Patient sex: F
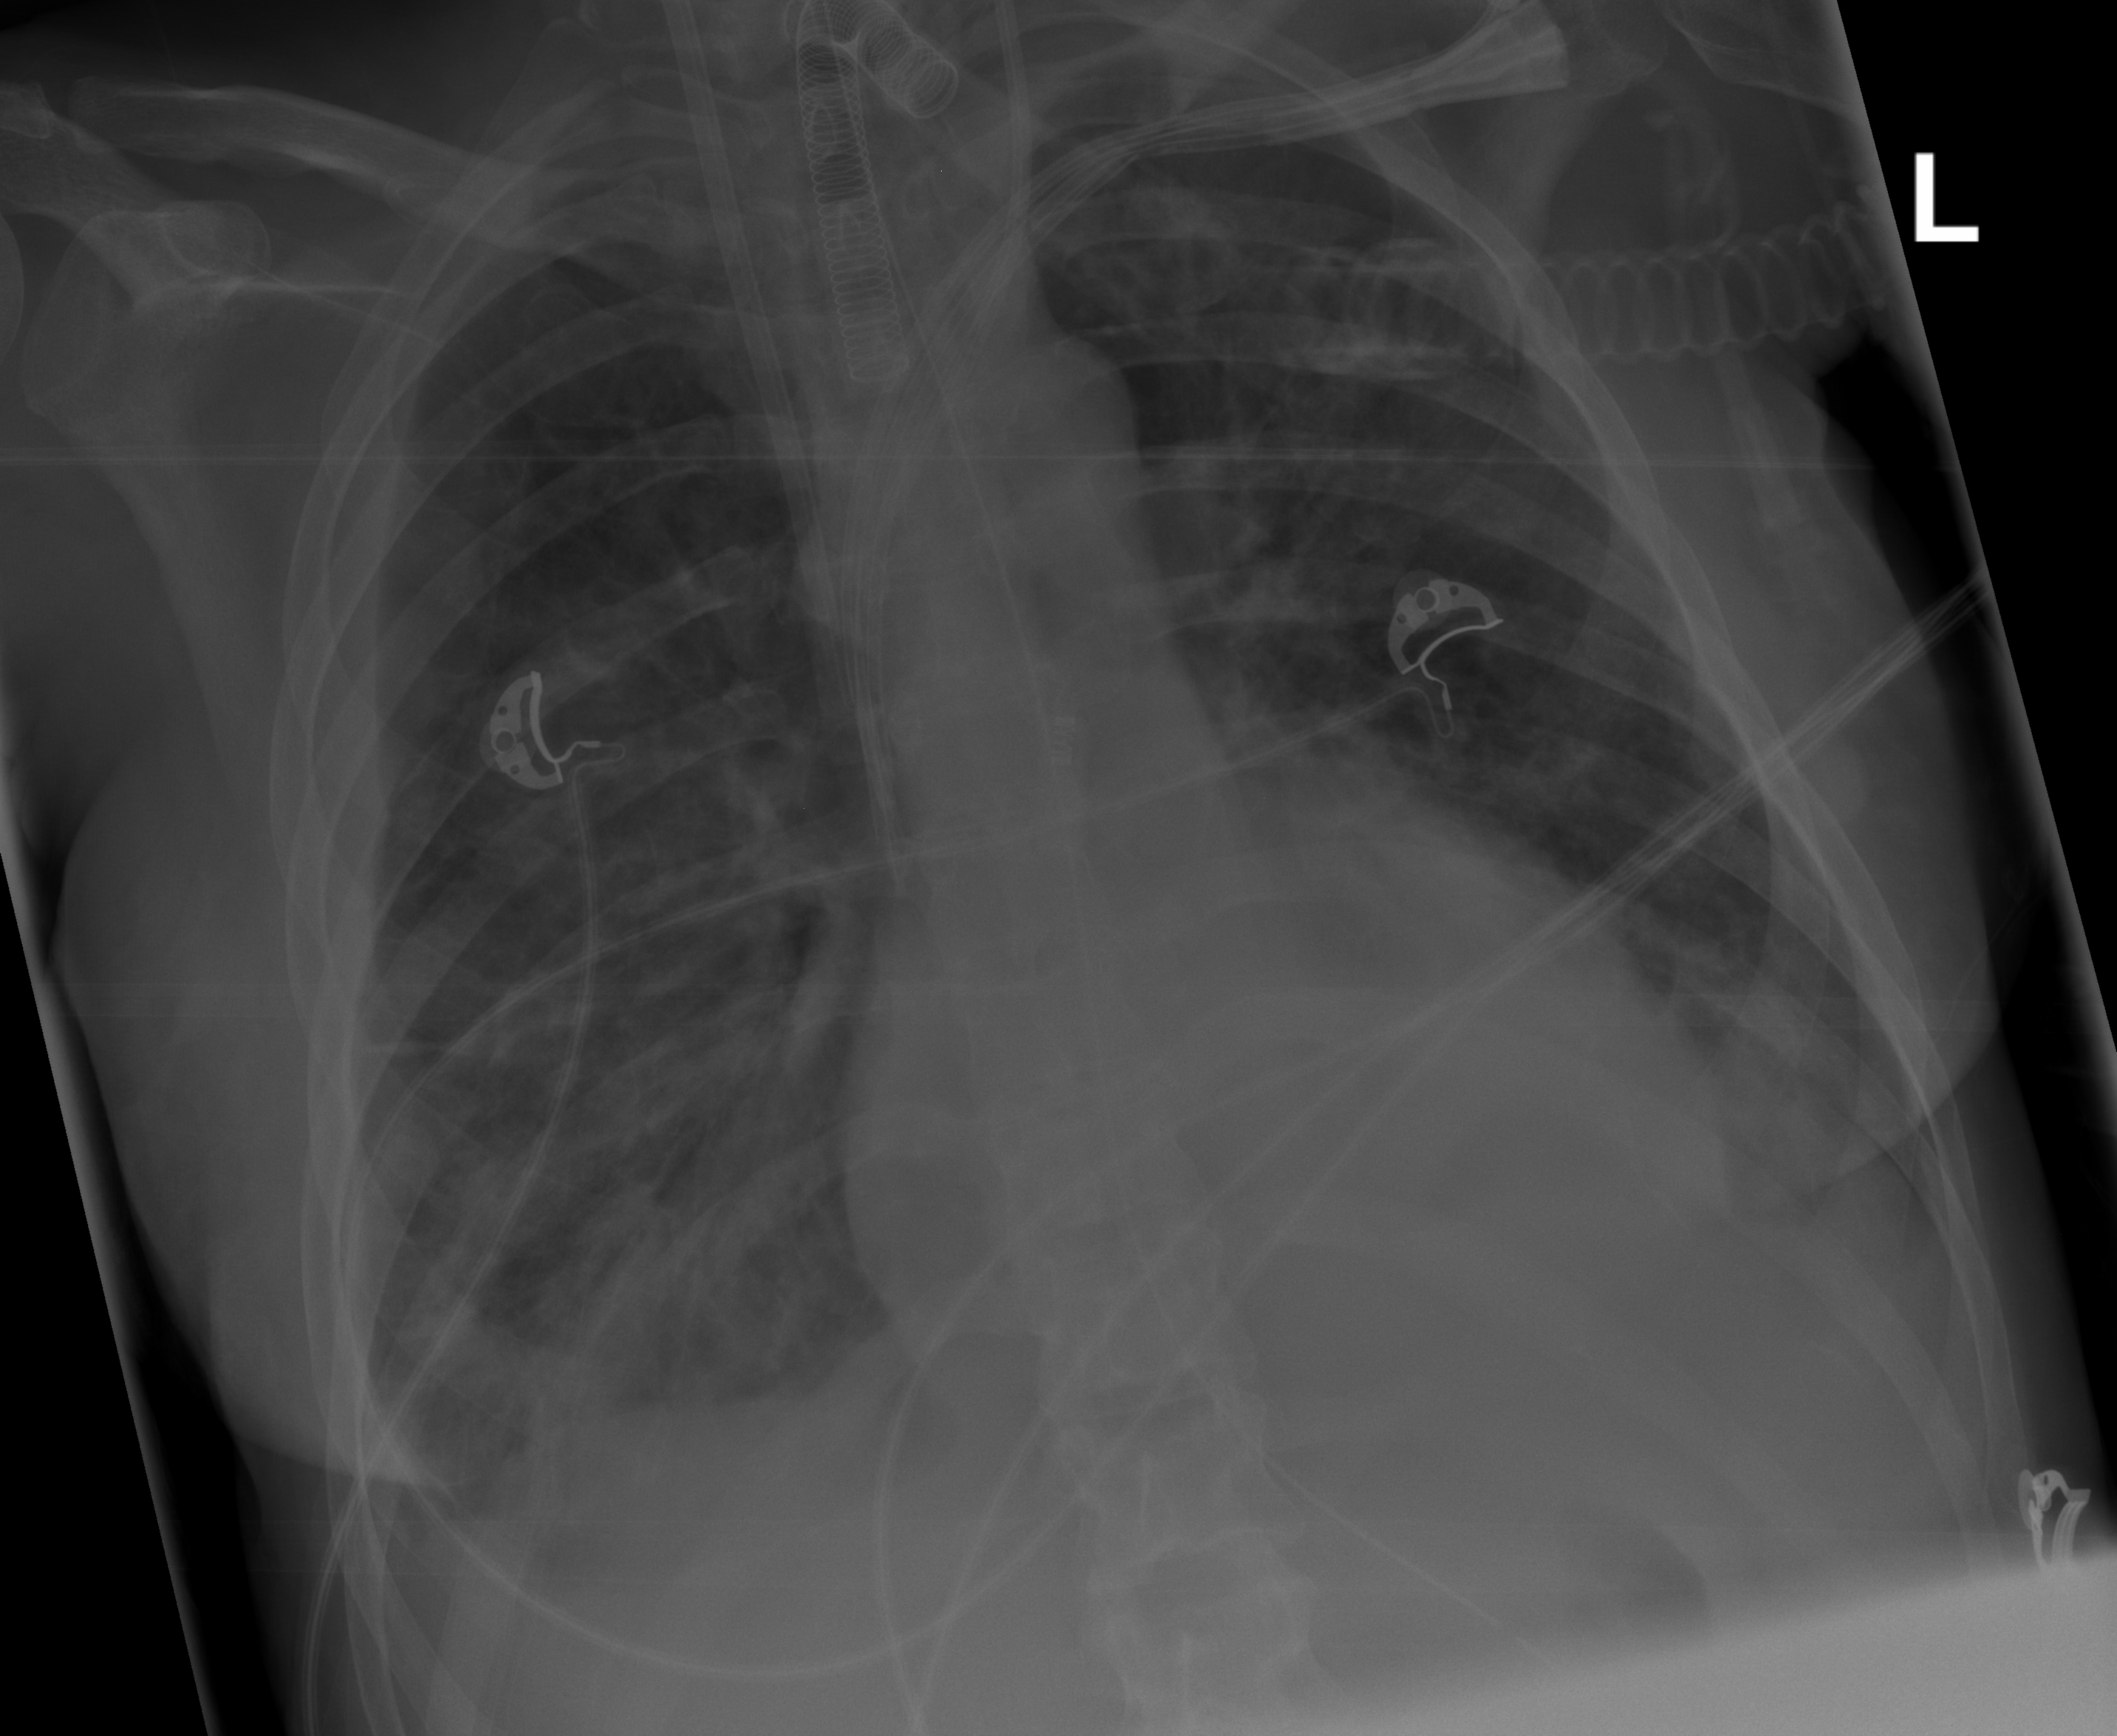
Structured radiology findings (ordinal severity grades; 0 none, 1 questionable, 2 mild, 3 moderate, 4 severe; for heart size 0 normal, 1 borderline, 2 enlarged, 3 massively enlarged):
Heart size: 2
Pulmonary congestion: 0
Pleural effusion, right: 2
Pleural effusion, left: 2
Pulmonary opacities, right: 2
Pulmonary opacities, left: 2
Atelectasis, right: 2
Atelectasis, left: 0